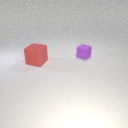
small purple rubber cube to the right of large red rubber cube